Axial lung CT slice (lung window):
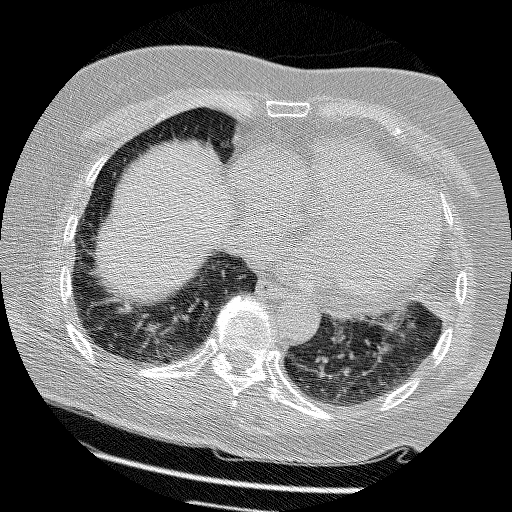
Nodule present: no